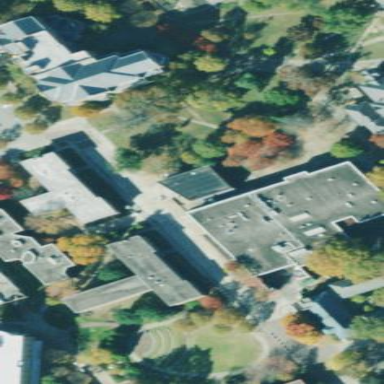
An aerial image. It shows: College building.